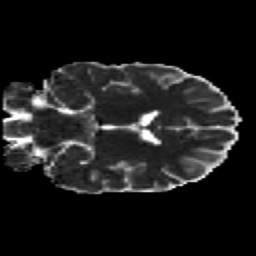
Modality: MD
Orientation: coronal
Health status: healthy
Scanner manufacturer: siemens
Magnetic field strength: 3 T
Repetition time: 12 s
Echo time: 0.092 s